四年级 · 画法几何学
下面的图形, 哪些是线段？哪些是直线？哪些是射线？

(1)
(2)

(3)

(4)

(5)

(6)
(7)
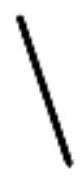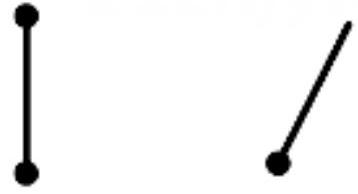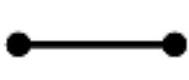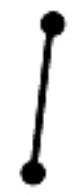
答案: 线段:

直线:

射线: